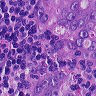
Metastatic tissue present: yes